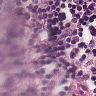
Metastatic tissue present: yes